Interaction volume radius: 5 \u00c5
Interaction volume height: 45 \u00c5
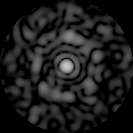
Disorder parameter: 0.867